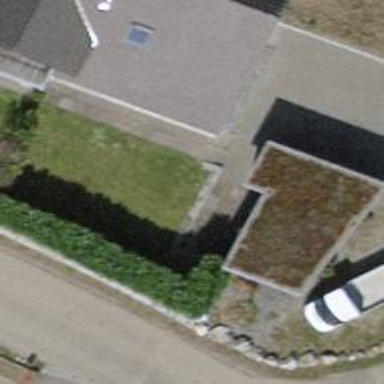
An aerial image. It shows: Garage.